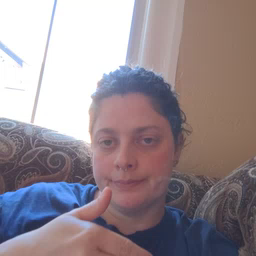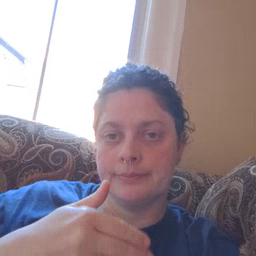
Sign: bee